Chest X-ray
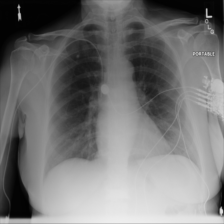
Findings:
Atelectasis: negative
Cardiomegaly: negative
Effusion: negative
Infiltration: negative
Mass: negative
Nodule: negative
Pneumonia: negative
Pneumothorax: negative
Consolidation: negative
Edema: negative
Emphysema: negative
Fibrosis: negative
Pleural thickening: negative
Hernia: negative